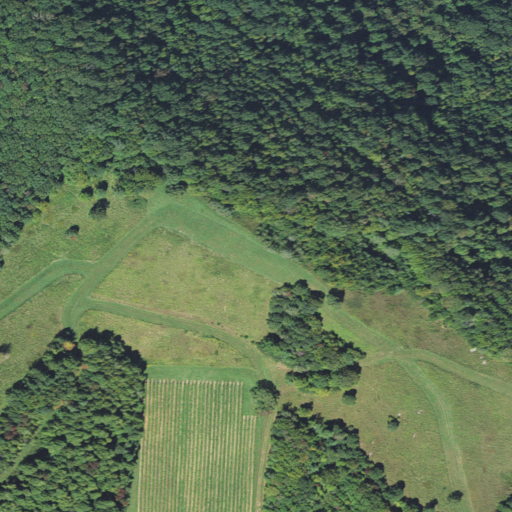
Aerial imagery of mountain in North Carolina named Burntshirt Mountain containing deciduous forest, pasture, and mixed forest